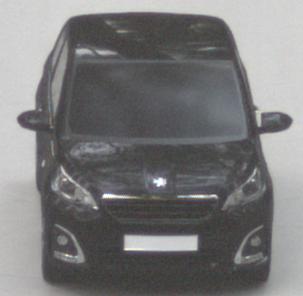
Make: Peugeot
Model: 108 1.0 VTi 68
Detailed model: 108
Model produced from: 2015/03
Model produced until: 2016/10
Doors: 3
Color: black
Road condition: wet road
Daytime: sunrise or sunset
Contrast: medium contrast